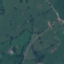
Land use / land cover: Pasture